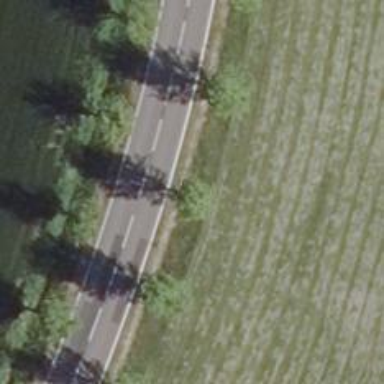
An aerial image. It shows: Row of trees in natural setting.